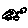
Label: car